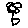
Label: flower